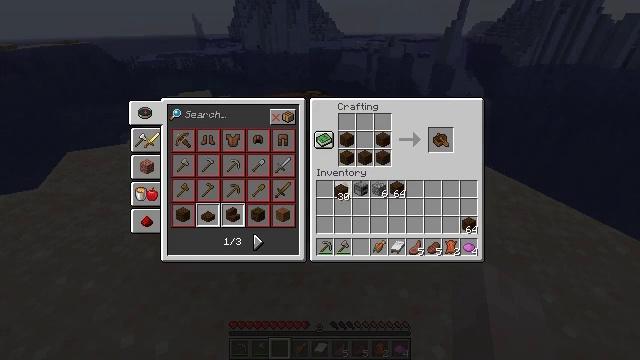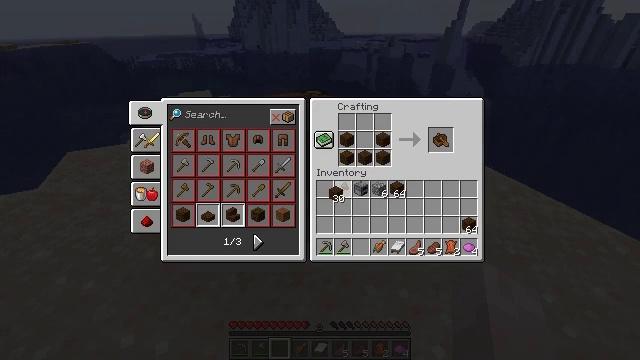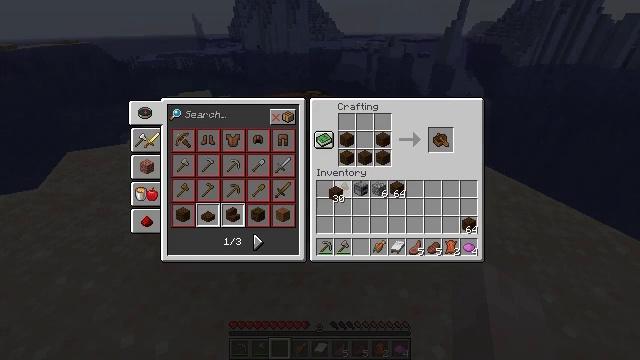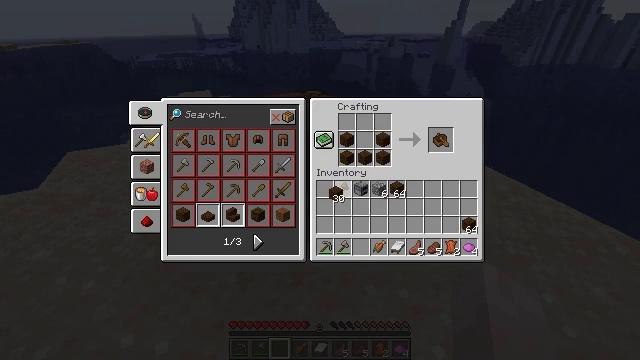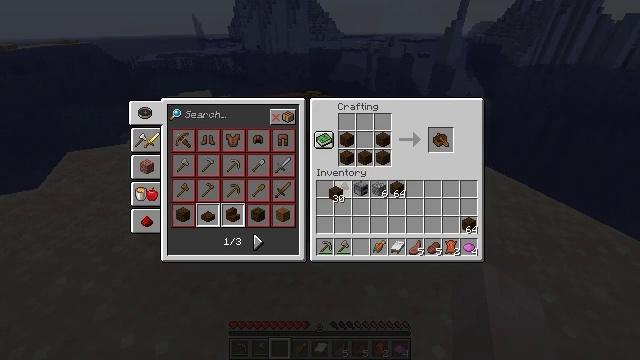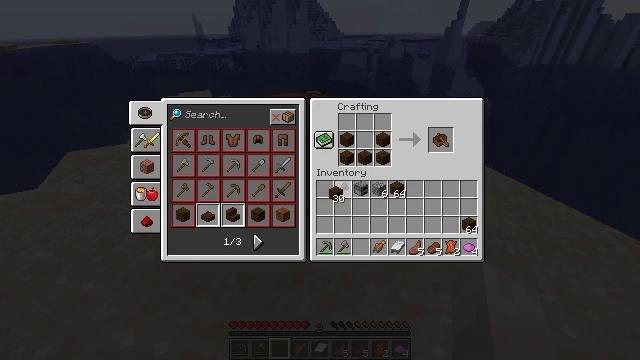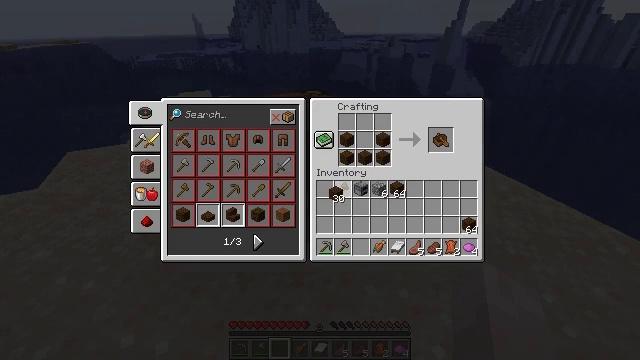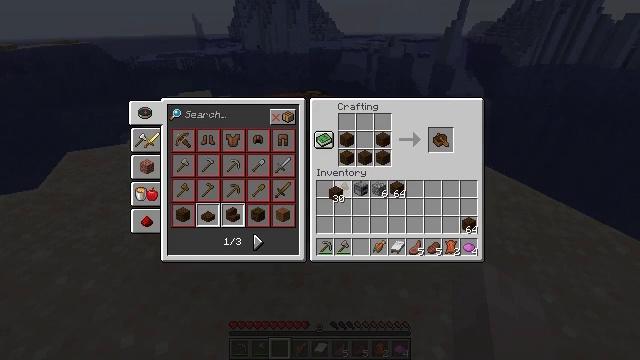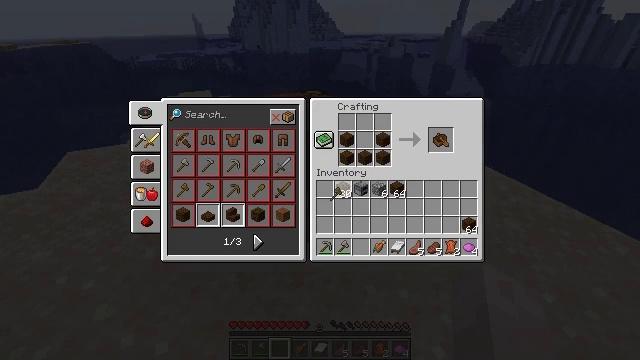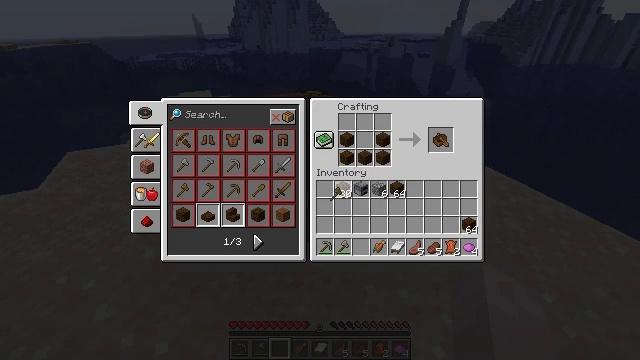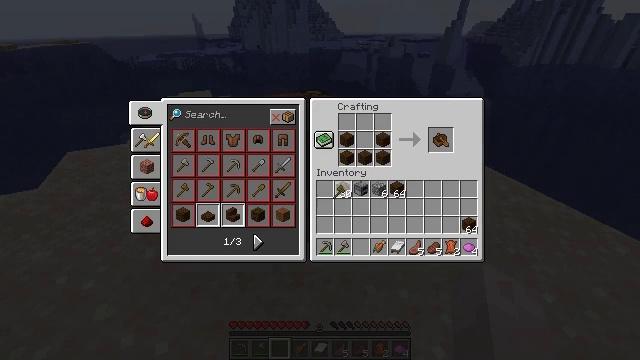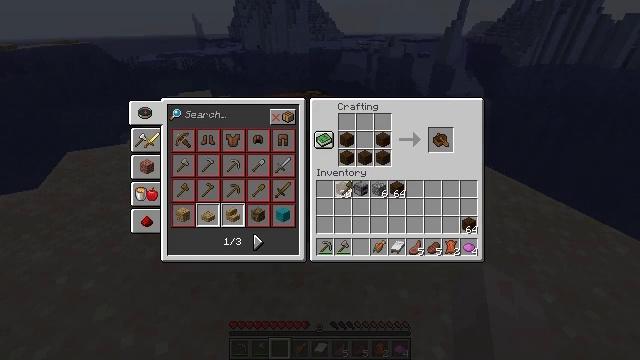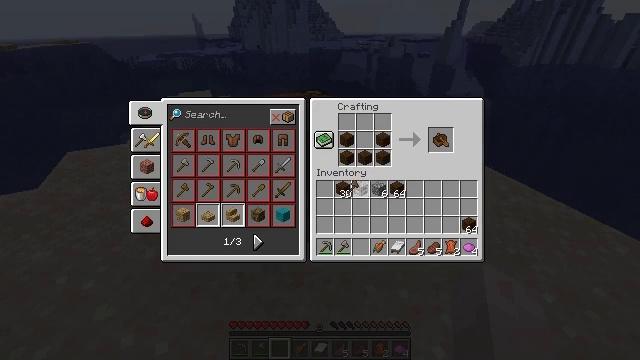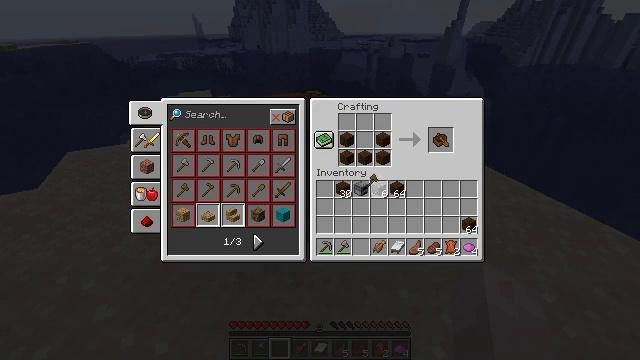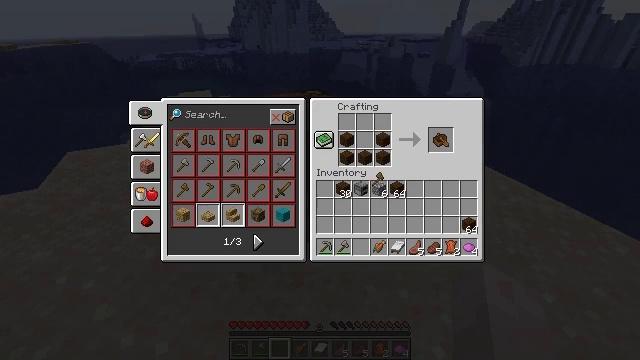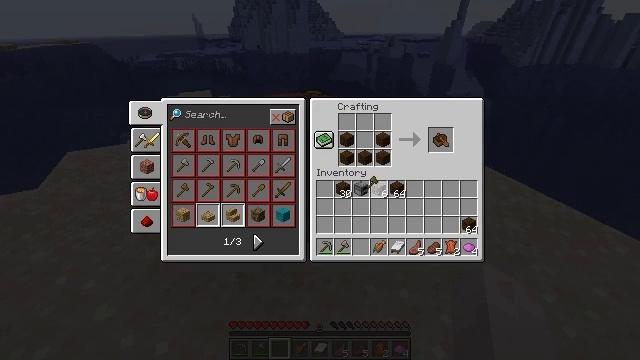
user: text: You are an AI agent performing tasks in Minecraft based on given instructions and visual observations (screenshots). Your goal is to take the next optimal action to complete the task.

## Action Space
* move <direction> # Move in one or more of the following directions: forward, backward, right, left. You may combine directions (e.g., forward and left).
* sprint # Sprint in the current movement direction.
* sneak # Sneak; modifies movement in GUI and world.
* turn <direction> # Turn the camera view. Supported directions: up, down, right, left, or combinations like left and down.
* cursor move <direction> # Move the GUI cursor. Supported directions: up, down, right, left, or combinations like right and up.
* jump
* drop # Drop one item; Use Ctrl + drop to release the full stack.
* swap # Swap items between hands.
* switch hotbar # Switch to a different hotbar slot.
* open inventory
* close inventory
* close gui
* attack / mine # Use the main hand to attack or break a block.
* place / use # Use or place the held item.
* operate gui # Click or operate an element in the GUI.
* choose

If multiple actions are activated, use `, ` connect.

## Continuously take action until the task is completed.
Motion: motion action
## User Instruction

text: Create a dark oak boat with dark oak planks.
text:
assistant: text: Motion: no_op
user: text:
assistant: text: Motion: no_op
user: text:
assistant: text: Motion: no_op
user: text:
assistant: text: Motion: no_op
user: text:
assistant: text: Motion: operate gui
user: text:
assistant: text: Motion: operate gui
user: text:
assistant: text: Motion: operate gui
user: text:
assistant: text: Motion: no_op
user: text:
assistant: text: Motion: no_op
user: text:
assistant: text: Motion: no_op
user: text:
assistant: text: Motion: cursor move right
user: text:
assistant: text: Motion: no_op
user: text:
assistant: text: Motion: cursor move right
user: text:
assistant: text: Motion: no_op
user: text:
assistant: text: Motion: no_op
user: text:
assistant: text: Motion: no_op
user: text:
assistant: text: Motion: cursor move right
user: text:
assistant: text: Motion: cursor move right
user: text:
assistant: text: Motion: cursor move right
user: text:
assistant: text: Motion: cursor move right
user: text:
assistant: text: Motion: no_op
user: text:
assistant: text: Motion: no_op
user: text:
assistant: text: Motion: cursor move down
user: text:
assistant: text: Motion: no_op
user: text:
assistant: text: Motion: no_op
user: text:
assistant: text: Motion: operate gui
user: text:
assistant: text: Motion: operate gui
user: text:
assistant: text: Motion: no_op
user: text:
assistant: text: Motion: no_op
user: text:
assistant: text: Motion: no_op